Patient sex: M
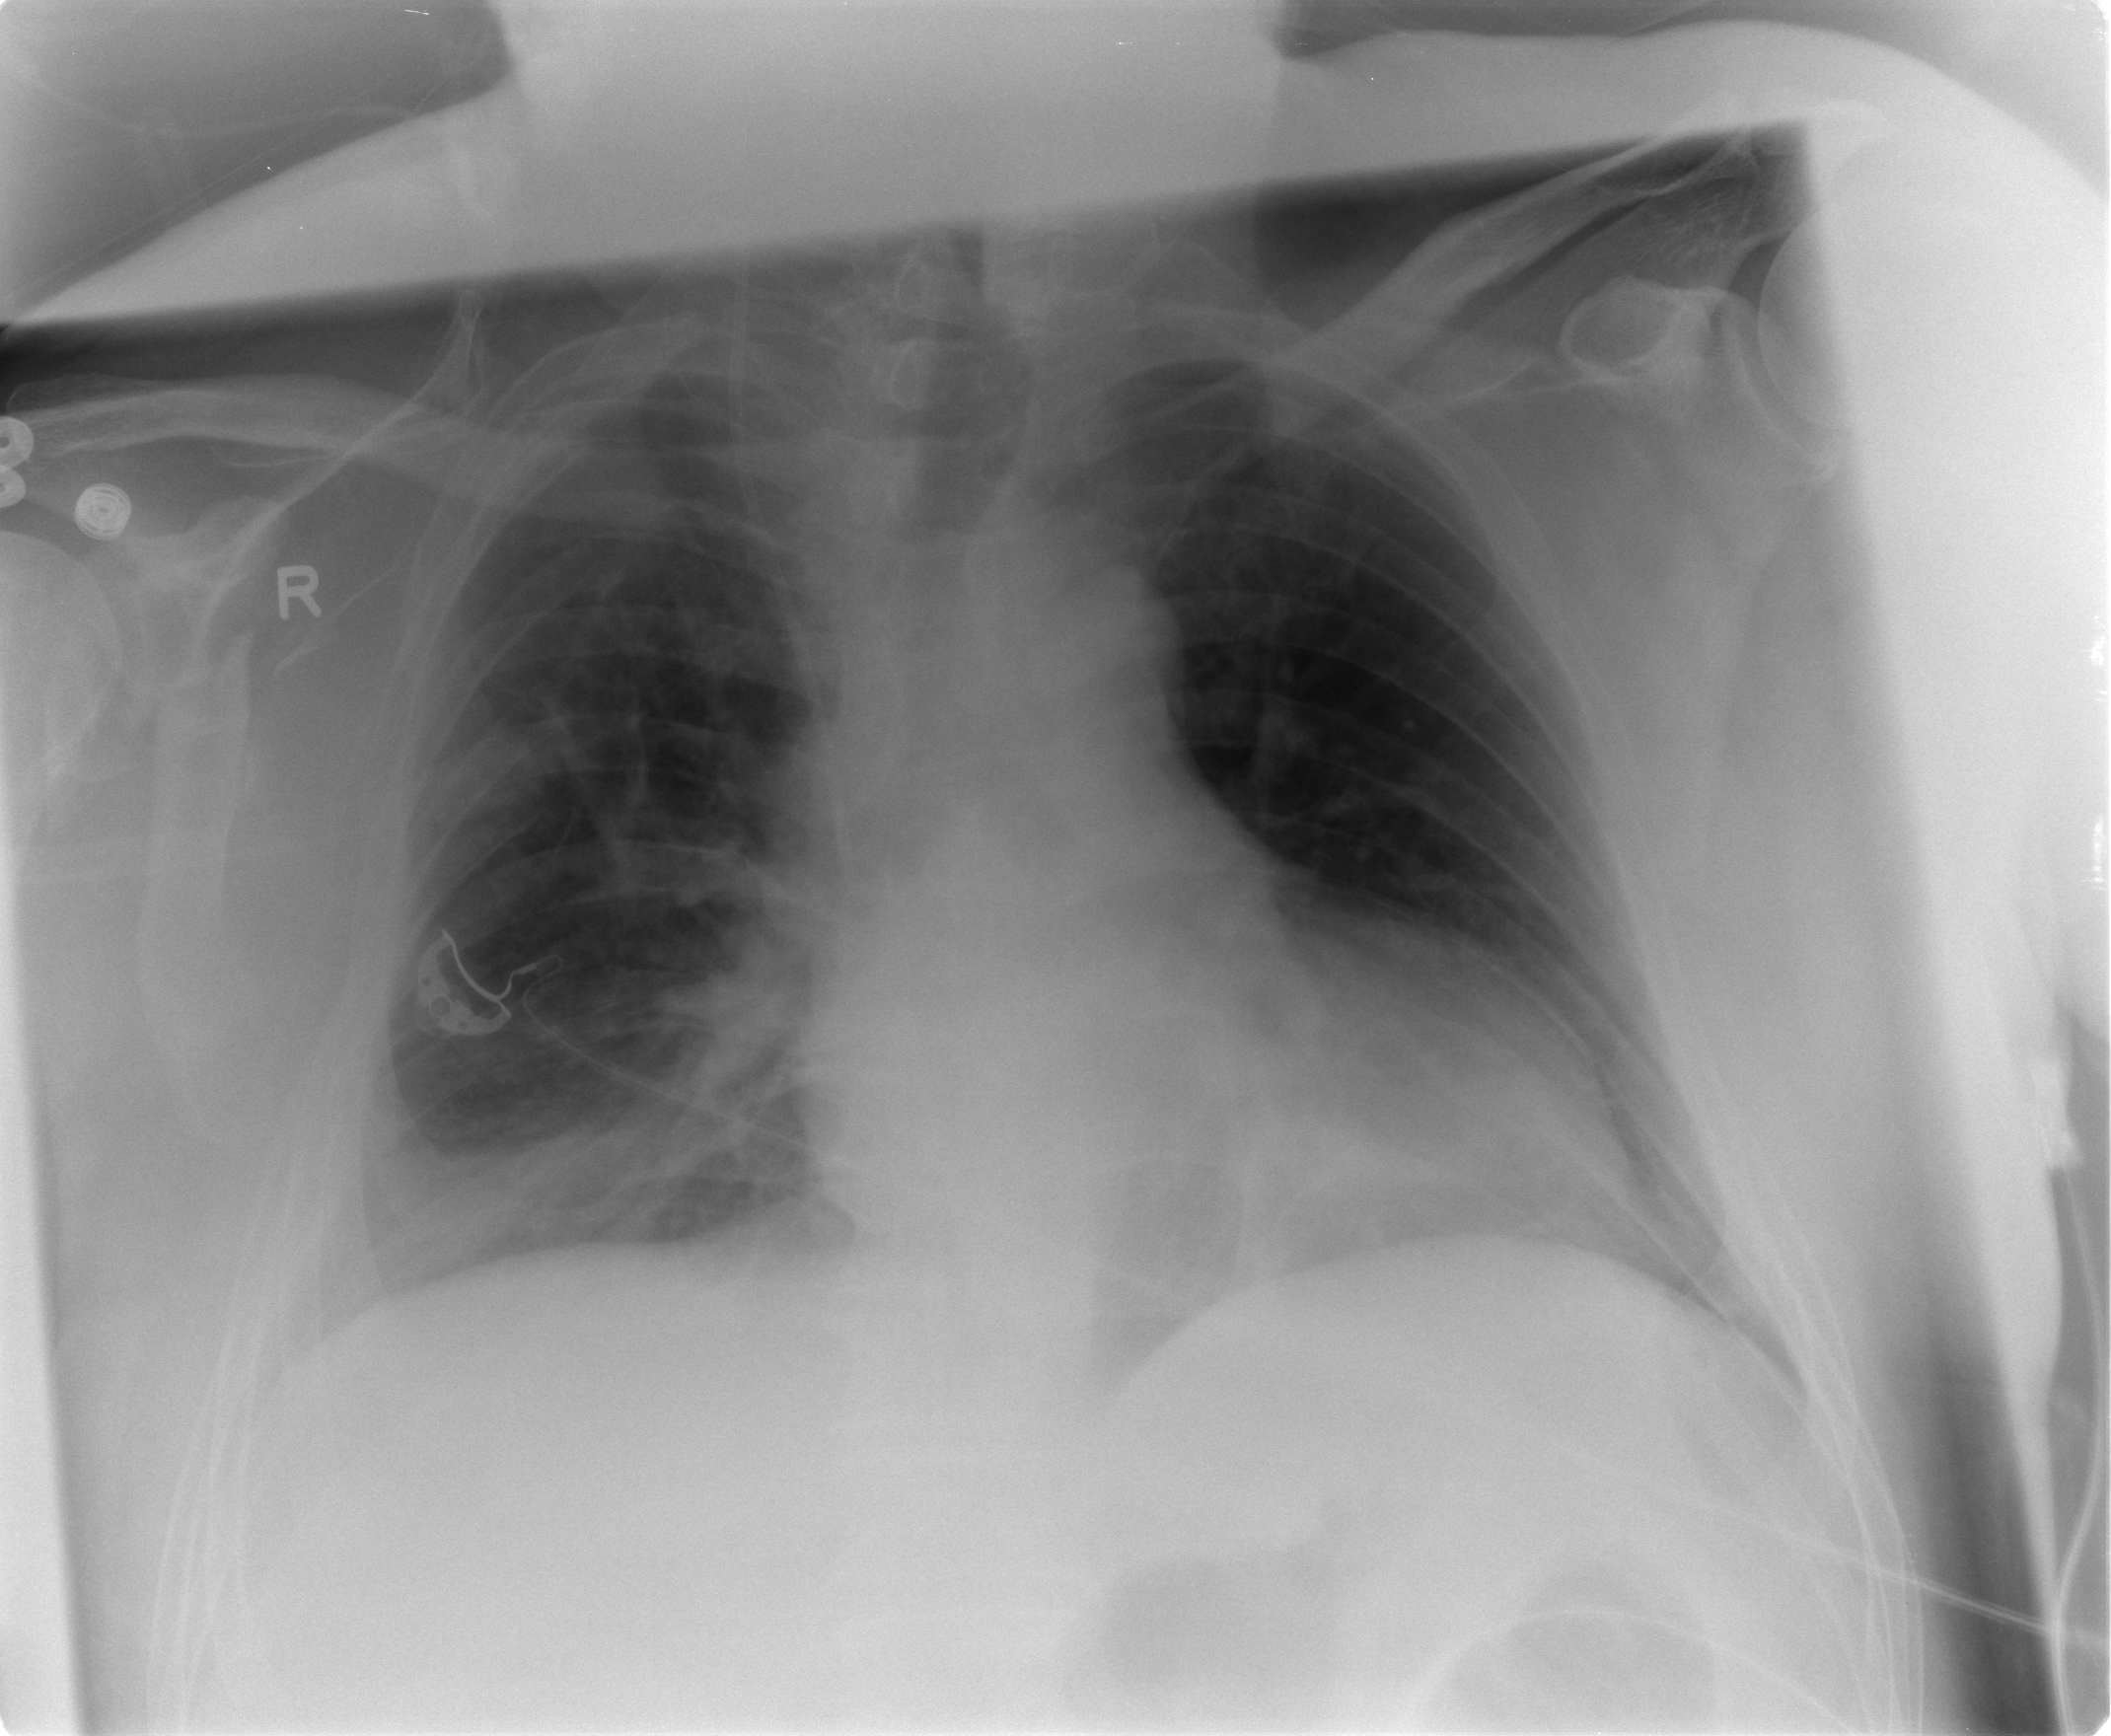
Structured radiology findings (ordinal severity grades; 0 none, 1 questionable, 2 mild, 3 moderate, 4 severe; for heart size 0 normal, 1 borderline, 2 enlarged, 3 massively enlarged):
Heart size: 2
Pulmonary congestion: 2
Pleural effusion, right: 2
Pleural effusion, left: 1
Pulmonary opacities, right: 2
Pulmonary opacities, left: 0
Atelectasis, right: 3
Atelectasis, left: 2